Question: Problem : The image loses its transparency when plot using surf
I have already figured out how to create a png file with a transparent background as described in numerous other threads.<URL>
However, when plot using surf.m, the image is not transparent
Here is the code that I have so far:
'''
img = imread('image.png');
A1 = ones(size(img));A2 = ones(size(img));A3 = ones(size(img));
A1(img(:,:,1)==0)=0;A2(img(:,:,2)==0)=0;A3(img(:,:,3)==0)=0;
A = A1+A2+A3;
A= A(:,:,1);
imwrite(img,'test.png','alpha',A);
[img,map,alpha] = imread('test.png');
ximage = [-.5,.5;-.5,.5];
yimage = [0,0;0,0];
zimage = [.5,.5;-.5,-.5];
surf(ximage,yimage,zimage,'Cdata',img,'Facecolor','texturemap','Edgecolor','none','alphadata',alpha);
axis vis3d
'''
The code converts image.png (blue square) to a test.png with a transparent background (get rid of the black background). test.png is then used to generate a surf plot which turns out to be not transparent. Any idea what I am doing wrong?

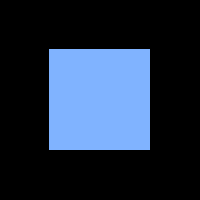
Answer: There is a function called 'alpha' in MATLAB which sets transparency for the objects in current axes. I suggest to change the variable named 'alpha' to another name by replacing the following line
'''
[img,map,alpha] = imread('test.png');
'''
to
'''
[img,map,alphaChannel] = imread('test.png');
'''
Now, after running 'surf', you can set the transparency for your plot through 'alpha' function.
'alpha'
'''
surf(ximage,yimage,zimage,'Cdata',img,'Facecolor','texturemap','Edgecolor', ...
'none','alphadata',alpha);
alpha(0.5); %# line added
axis vis3d
'''
'surf'
If you want to set the transparency through the 'surf' function, you need to add ''FaceAlpha'' parameter:
'''
surf(ximage,yimage,zimage,'Cdata',img,'Facecolor','texturemap','Edgecolor', ...
'none','AlphaData',alphaChannel,'FaceAlpha',0.5);
'''

More information about <URL> functions.
---
## Setting a matrix transparency
But those functions above sets the transparency for the entire plot. If you want to set your original matrix of transparency, you need to pass ''FaceAlpha','texture'' parameter to 'surf':
'''
handler = surf( ximage , yimage , zimage , 'Cdata', img , ...
'FaceColor','texturemap', ...
'EdgeColor','none', ...
'FaceAlpha','texture', ...
'AlphaData', alphaChannel);
axis vis3d
'''

<URL>. Hope it helps!